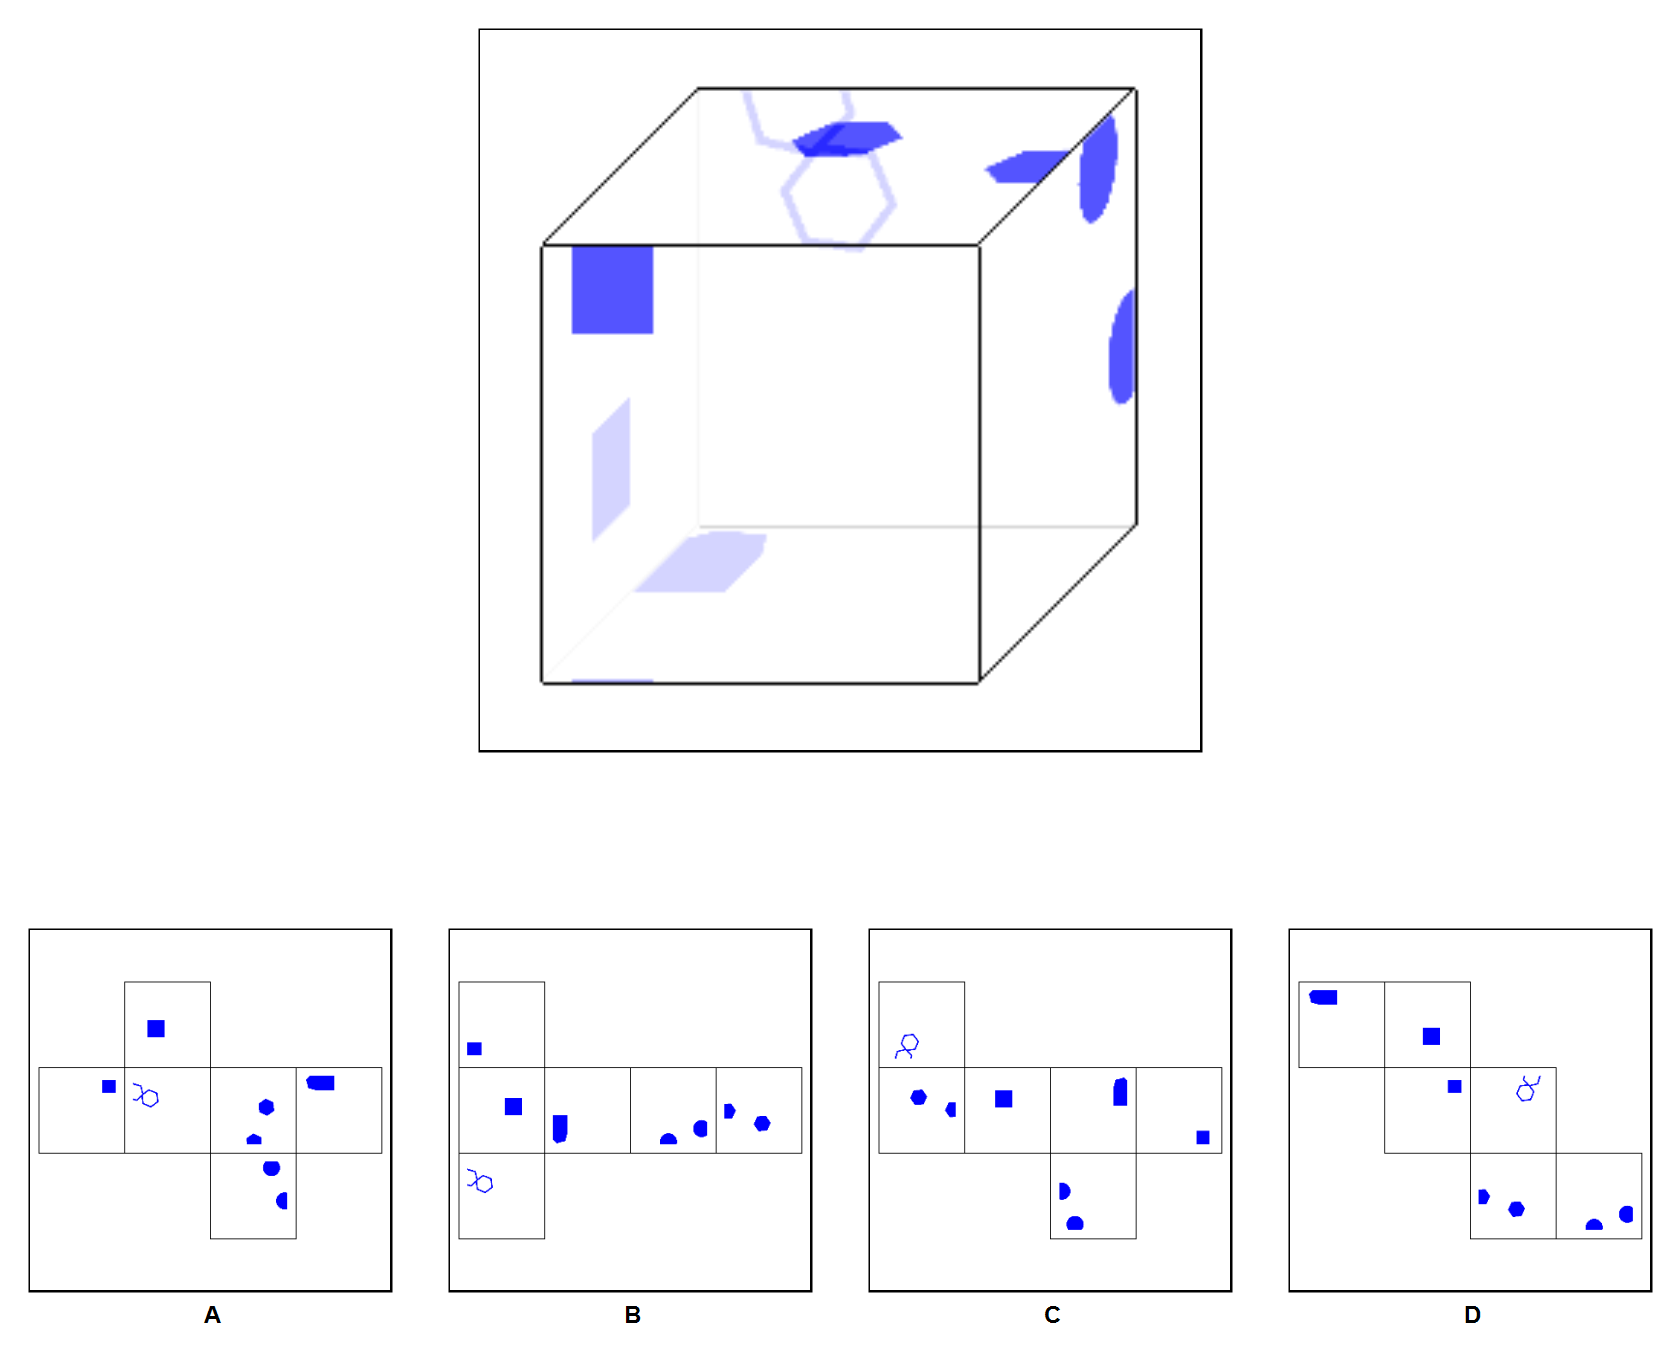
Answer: B